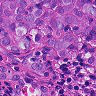
Metastatic tissue present: yes